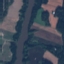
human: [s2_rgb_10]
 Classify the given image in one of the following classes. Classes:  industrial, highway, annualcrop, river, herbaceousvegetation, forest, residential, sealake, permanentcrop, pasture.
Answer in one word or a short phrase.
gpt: River